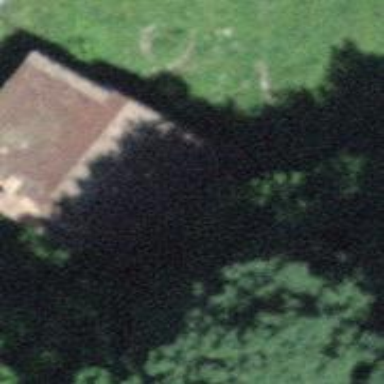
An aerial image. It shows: Rural barn.